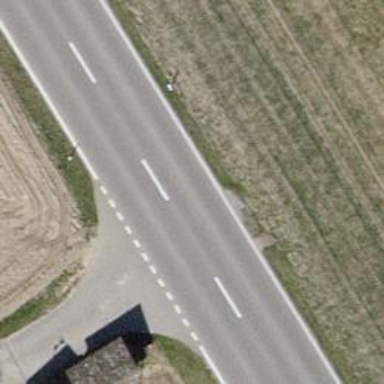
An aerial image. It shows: Asphalt road classified as primary highway.